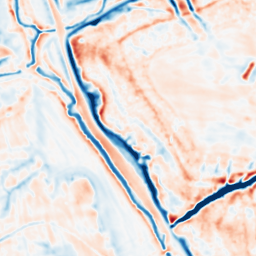
Category: multiscale
Decomposition family: dog
Decomposition parameters: sigma_low: 1
sigma_high: 5
Upsampling method: cubic_mitchell
Upsampling parameters: scale: 8
Upsampling scale: 8